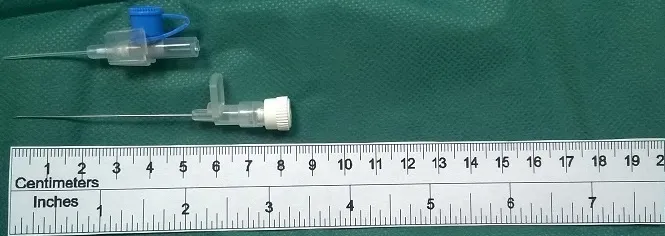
Using the needle of a 20G intravenous catheter set. The needle (5cm long) has sufficient length to reach the balloon.
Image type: medical_photograph (other_medical_photograph)